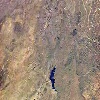
Label: land